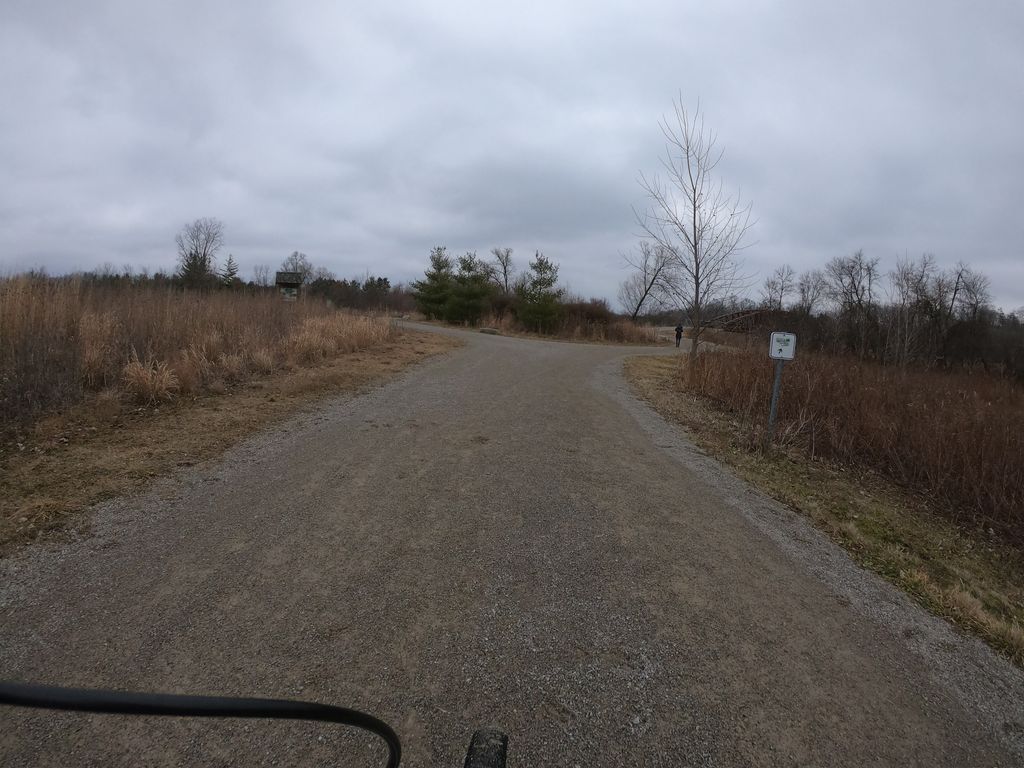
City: kitchener-waterloo